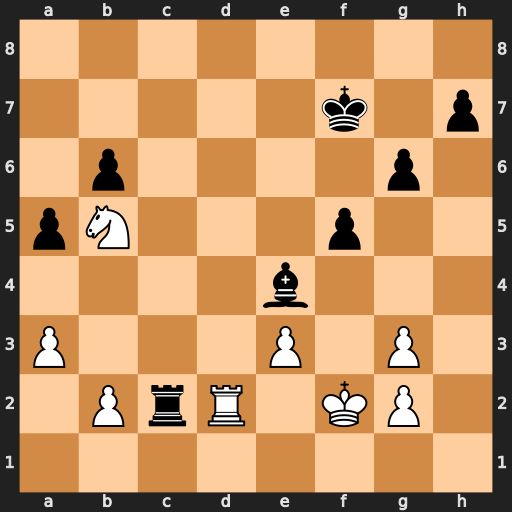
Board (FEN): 8/5k1p/1p4p1/pN3p2/4b3/P3P1P1/1PrR1KP1/8
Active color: w
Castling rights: -
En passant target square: -
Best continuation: Nd6+ Ke7 Nxe4